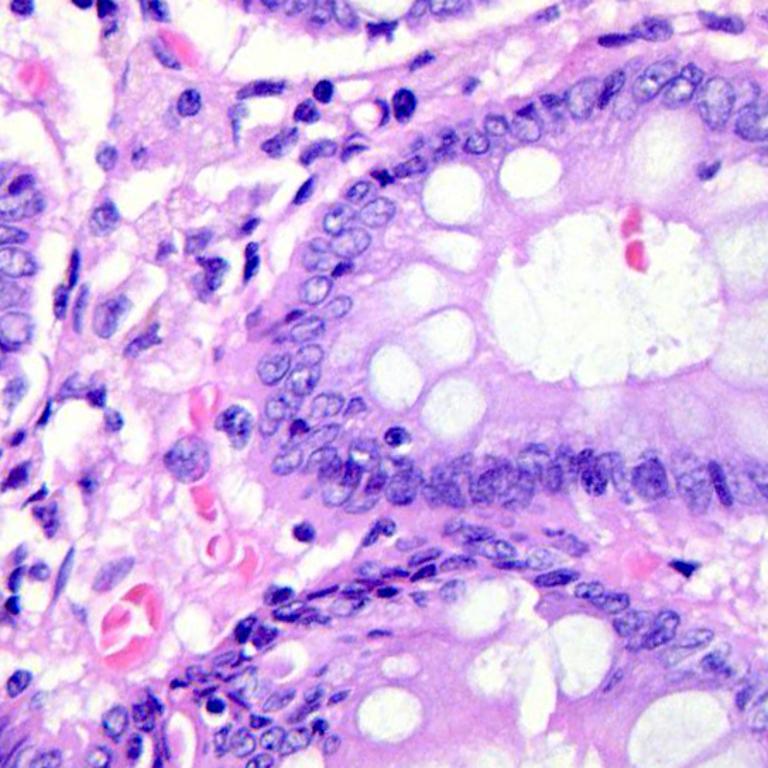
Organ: colon
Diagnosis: benign